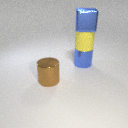
large blue metal cylinder below large blue metal cube